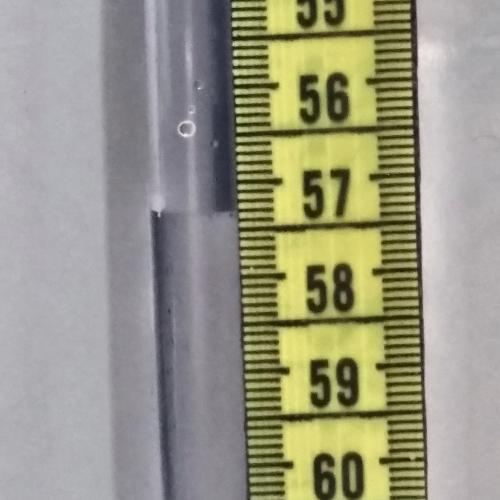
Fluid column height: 57.3 cm